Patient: sex M, age 26
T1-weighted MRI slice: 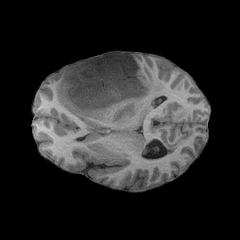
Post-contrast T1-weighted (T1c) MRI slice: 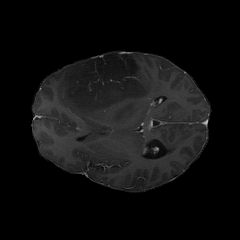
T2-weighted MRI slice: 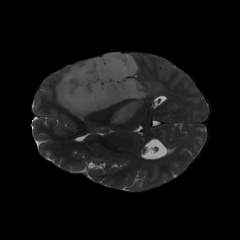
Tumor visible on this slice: yes
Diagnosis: Astrocytoma, IDH-mutant
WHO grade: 3